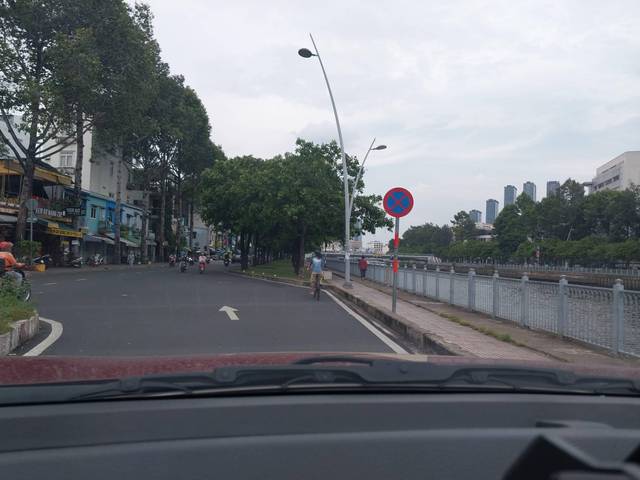
Region: Vietnam
Coordinates: 10.793, 106.701